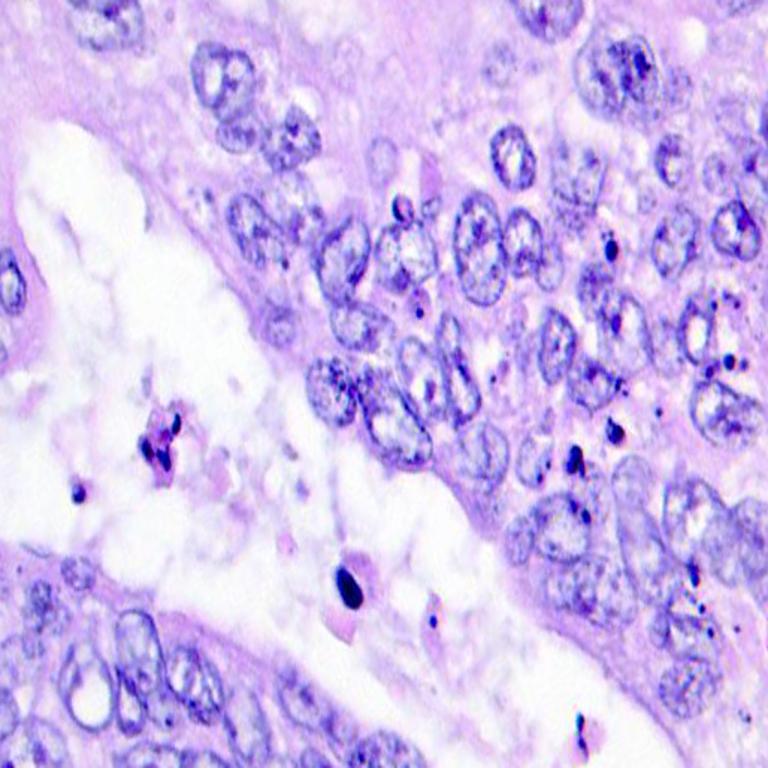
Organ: colon
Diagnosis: adenocarcinomas